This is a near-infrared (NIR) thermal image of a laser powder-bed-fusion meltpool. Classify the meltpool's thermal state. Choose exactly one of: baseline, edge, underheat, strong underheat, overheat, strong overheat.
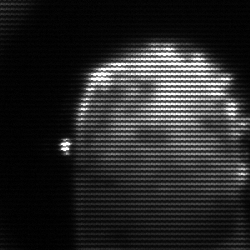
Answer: baseline